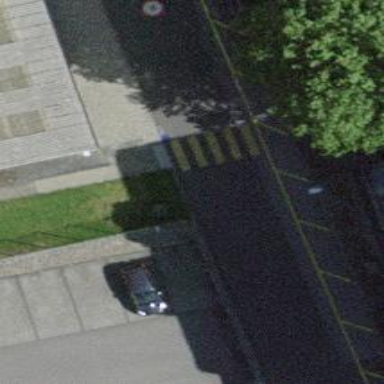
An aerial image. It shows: Zebra crossing on the road.